Question: I am trying to enable an image to appear next to some text within an anchor tag, and I'm unable to figure out how to do this.
Here is the Fiddle:
<URL>
The small modify image should appear next to the name "John" as illustrated:

I tried this in my page, and the image seemed to repeat.
I dont have enough CSS experience, and I would appreciate any help in setting this up.
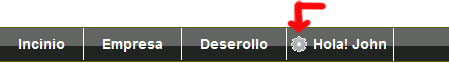
Answer: You used this in your CSS:
'''
background-image: url("http://i.imgur.com/B7YTA.png") no-repeat 0 0;
'''
That is invalid CSS. You can see the image if you do:
'''
background: url("http://i.imgur.com/B7YTA.png") no-repeat 0 0;
'''
Just using 'background-image' means you can only put the url to the image - nothing else.